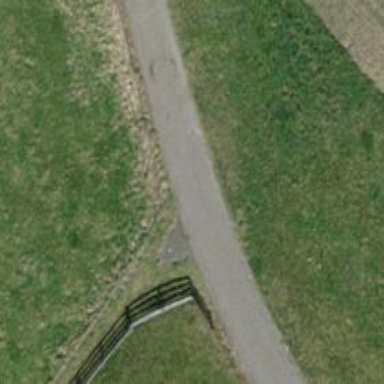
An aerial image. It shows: Paved driveway serving as service road.